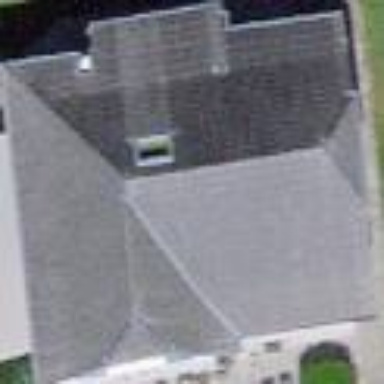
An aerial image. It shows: Detached building with half-hipped roof.